Question: I can't get the following Swing table view to be sortable. While I do get the little triangles on the column headers flipping, the table content is not refreshed any differently depending on the sort status:
'''
import scala.swing._
val data = Array(
Array("a", 4, 8.9),
Array("b", 7, 2.3),
Array("c", 1, 5.6)
).map(_.map(_.asInstanceOf[AnyRef]))
val m = new javax.swing.table.DefaultTableModel(data,
Array<URL> {
override def getColumnClass(c: Int): Class[_] = c match {
case 0 => classOf[java.lang.String ]
case 1 => classOf[java.lang.Integer]
case 2 => classOf[java.lang.Double ]
}
}
val t = new Table
t.model = m
t.peer.setAutoCreateRowSorter(true)
new Frame {
contents = new ScrollPane(t)
pack().centerOnScreen()
open()
}
'''

I have tested this with different look-and-feels (screenshot shows Nimbus) and JDKs (OpenJDK 6, OpenJDK 7). Furthermore, I have a custom tree-table component that sorts without problems, so the mistake must lie somewhere above.
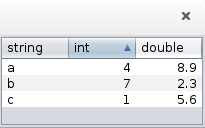
Answer: This is some bug in Scala-Swing. Why am I not surprised?!
'''
import scala.swing._
type I = java.lang.Integer
type D = java.lang.Double
val data = Array[Array[Object]](
Array("a", 4:I, 8.9:D),
Array("b", 7:I, 2.3:D),
Array("c", 1:I, 5.6:D)
)
val m = new javax.swing.table.DefaultTableModel(data,
Array<URL> {
override def getColumnClass(c: Int): Class[_] = data(0)(c).getClass
}
val tj = new javax.swing.JTable(m) // !!!
tj.setAutoCreateRowSorter(true)
val t = Component.wrap(tj) // !!!
new Frame {
contents = new ScrollPane(t)
pack().centerOnScreen()
open()
}
'''
It might be <URL>. My guess is that the renderer-wrapping is broken in terms of 'viewToModel'/'modelToView'.
---
: Confirmed. All it takes is
'''
val t = new Table {
// disable broken renderer
override lazy val peer: JTable = new JTable with SuperMixin
}
'''